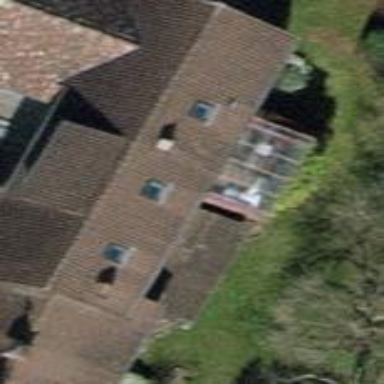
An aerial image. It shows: Detached building with gabled roof.